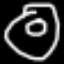
Label: donut